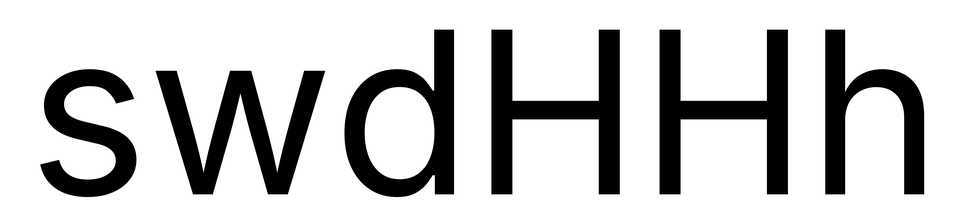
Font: Inter_Regular